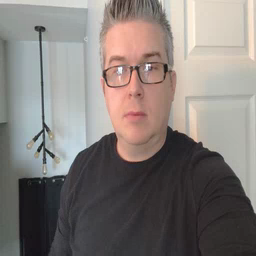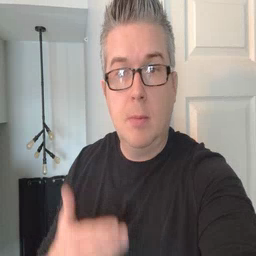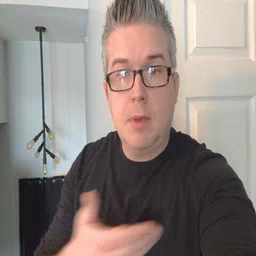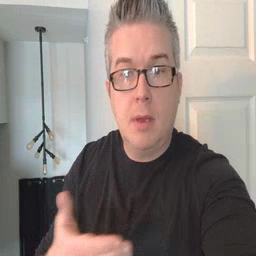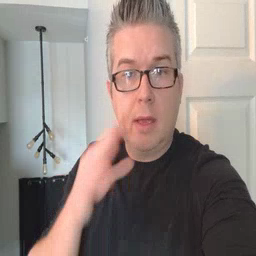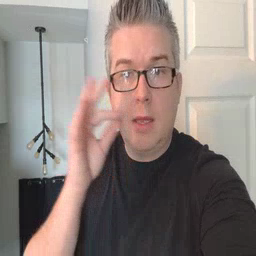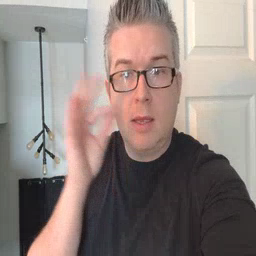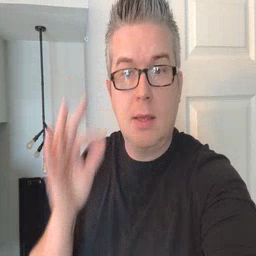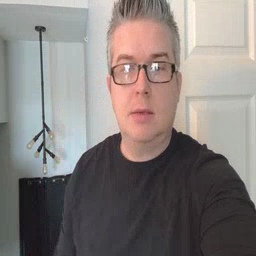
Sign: kitty